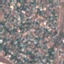
Land use / land cover: Residential